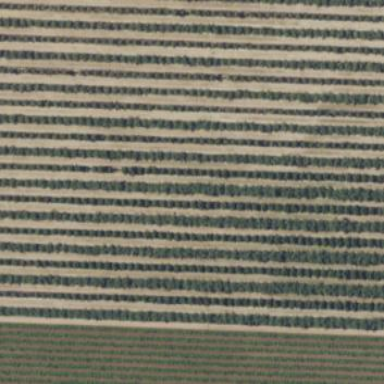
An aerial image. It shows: Vineyard with grape crops.